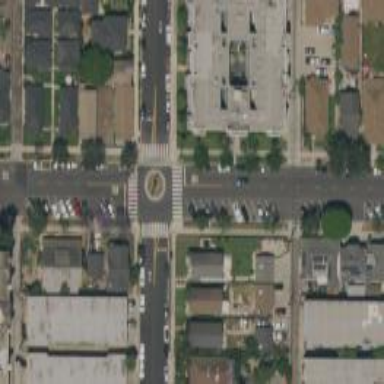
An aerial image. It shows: Mini roundabout on the road.